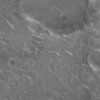
Label: not_dusty